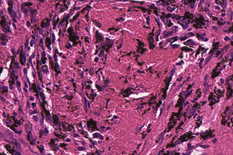
Tumor epithelial tissue: no
Tumor-associated stroma tissue: yes
Normal tissue: no